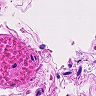
Metastatic tissue present: no